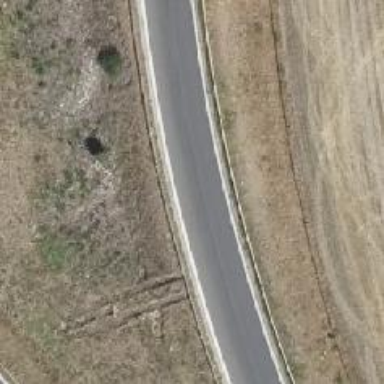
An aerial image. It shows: Motorway link with embankment.